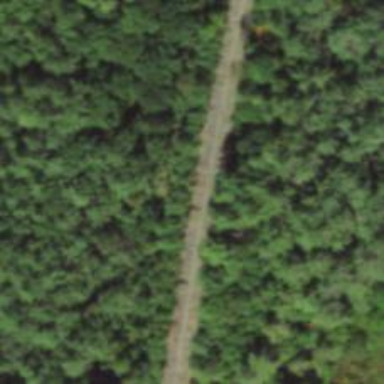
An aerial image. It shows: Disused railway siding.